Field crop: maize
Growth stage: 2
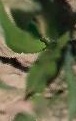
Species: maize